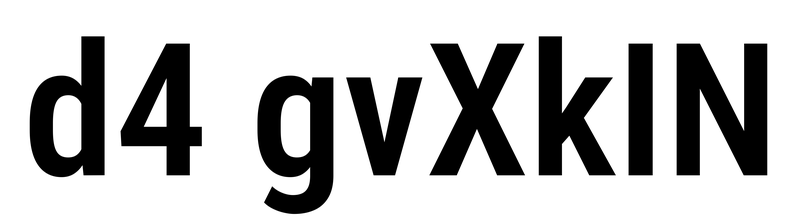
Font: Roboto_Condensed_SemiBold